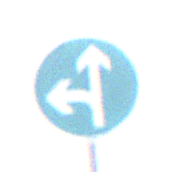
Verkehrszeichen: VorgeschriebeneFahrtrichtungGeradeausOderLinks
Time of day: Midday
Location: Outdoor (Nature)
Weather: PartlyCloudy
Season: NotSpecified
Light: Natural